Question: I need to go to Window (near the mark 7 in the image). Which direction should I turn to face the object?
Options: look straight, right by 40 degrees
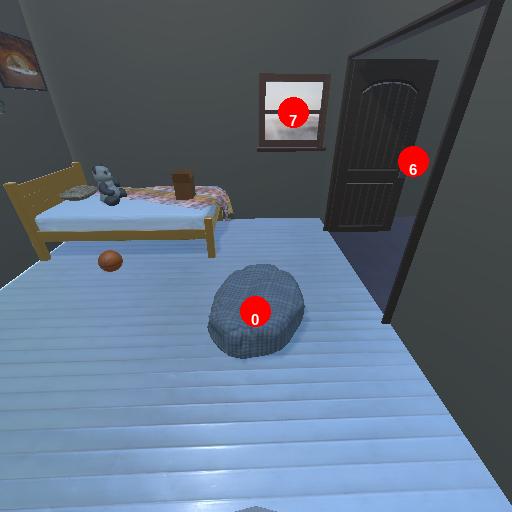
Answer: look straight